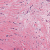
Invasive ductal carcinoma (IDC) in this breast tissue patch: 1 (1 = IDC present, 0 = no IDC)